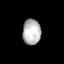
Tissue: lung
Cell type: Epithelial cells
Senescence score: 0.2012
Nuclear area (px): 452
Mean DAPI intensity: 183.646